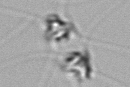
Label: Chaetoceros_didymus